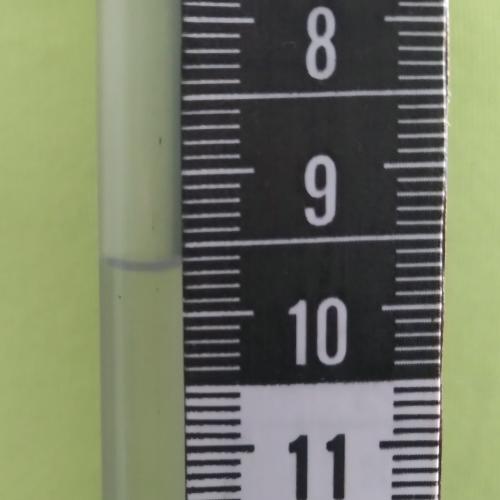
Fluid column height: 9.6 cm